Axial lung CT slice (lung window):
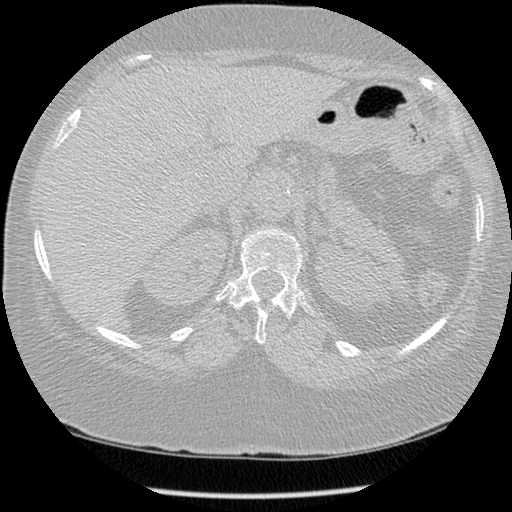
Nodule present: no